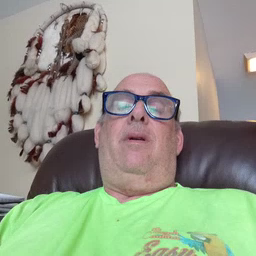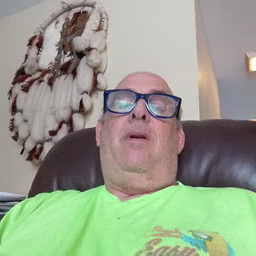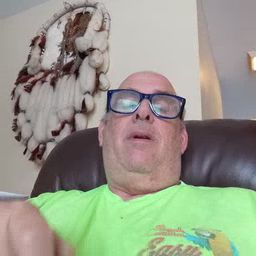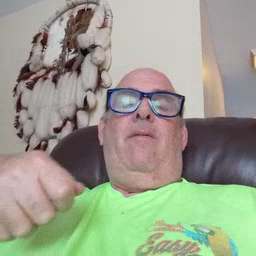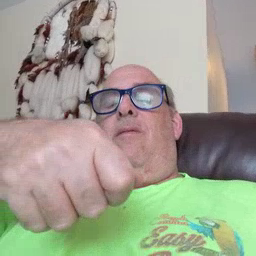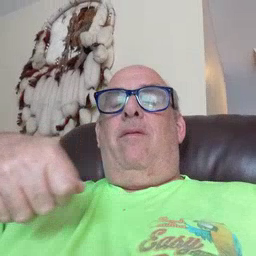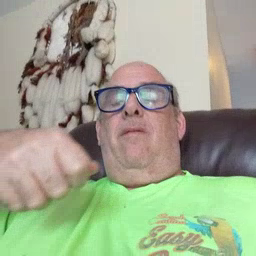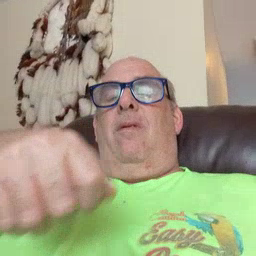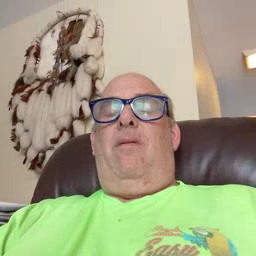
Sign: vacuum